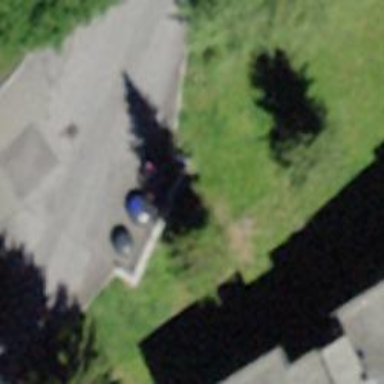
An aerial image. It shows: Recycling container in the area designated for recycling.